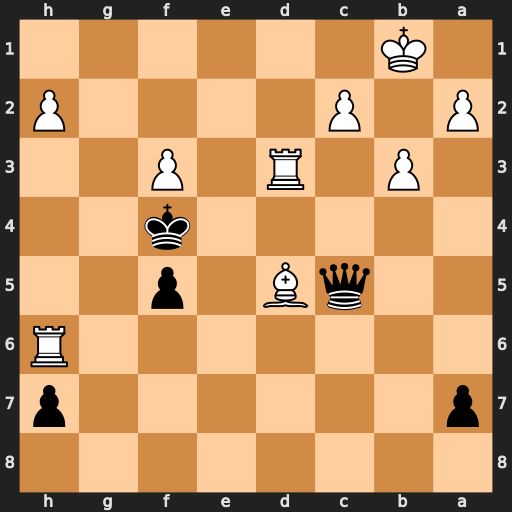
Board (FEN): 8/p6p/7R/2qB1p2/5k2/1P1R1P2/P1P4P/1K6
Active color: b
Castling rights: -
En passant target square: -
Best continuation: Qg1+ Kb2 Qg7+ c3 Qxh6